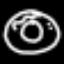
Label: donut